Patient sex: M
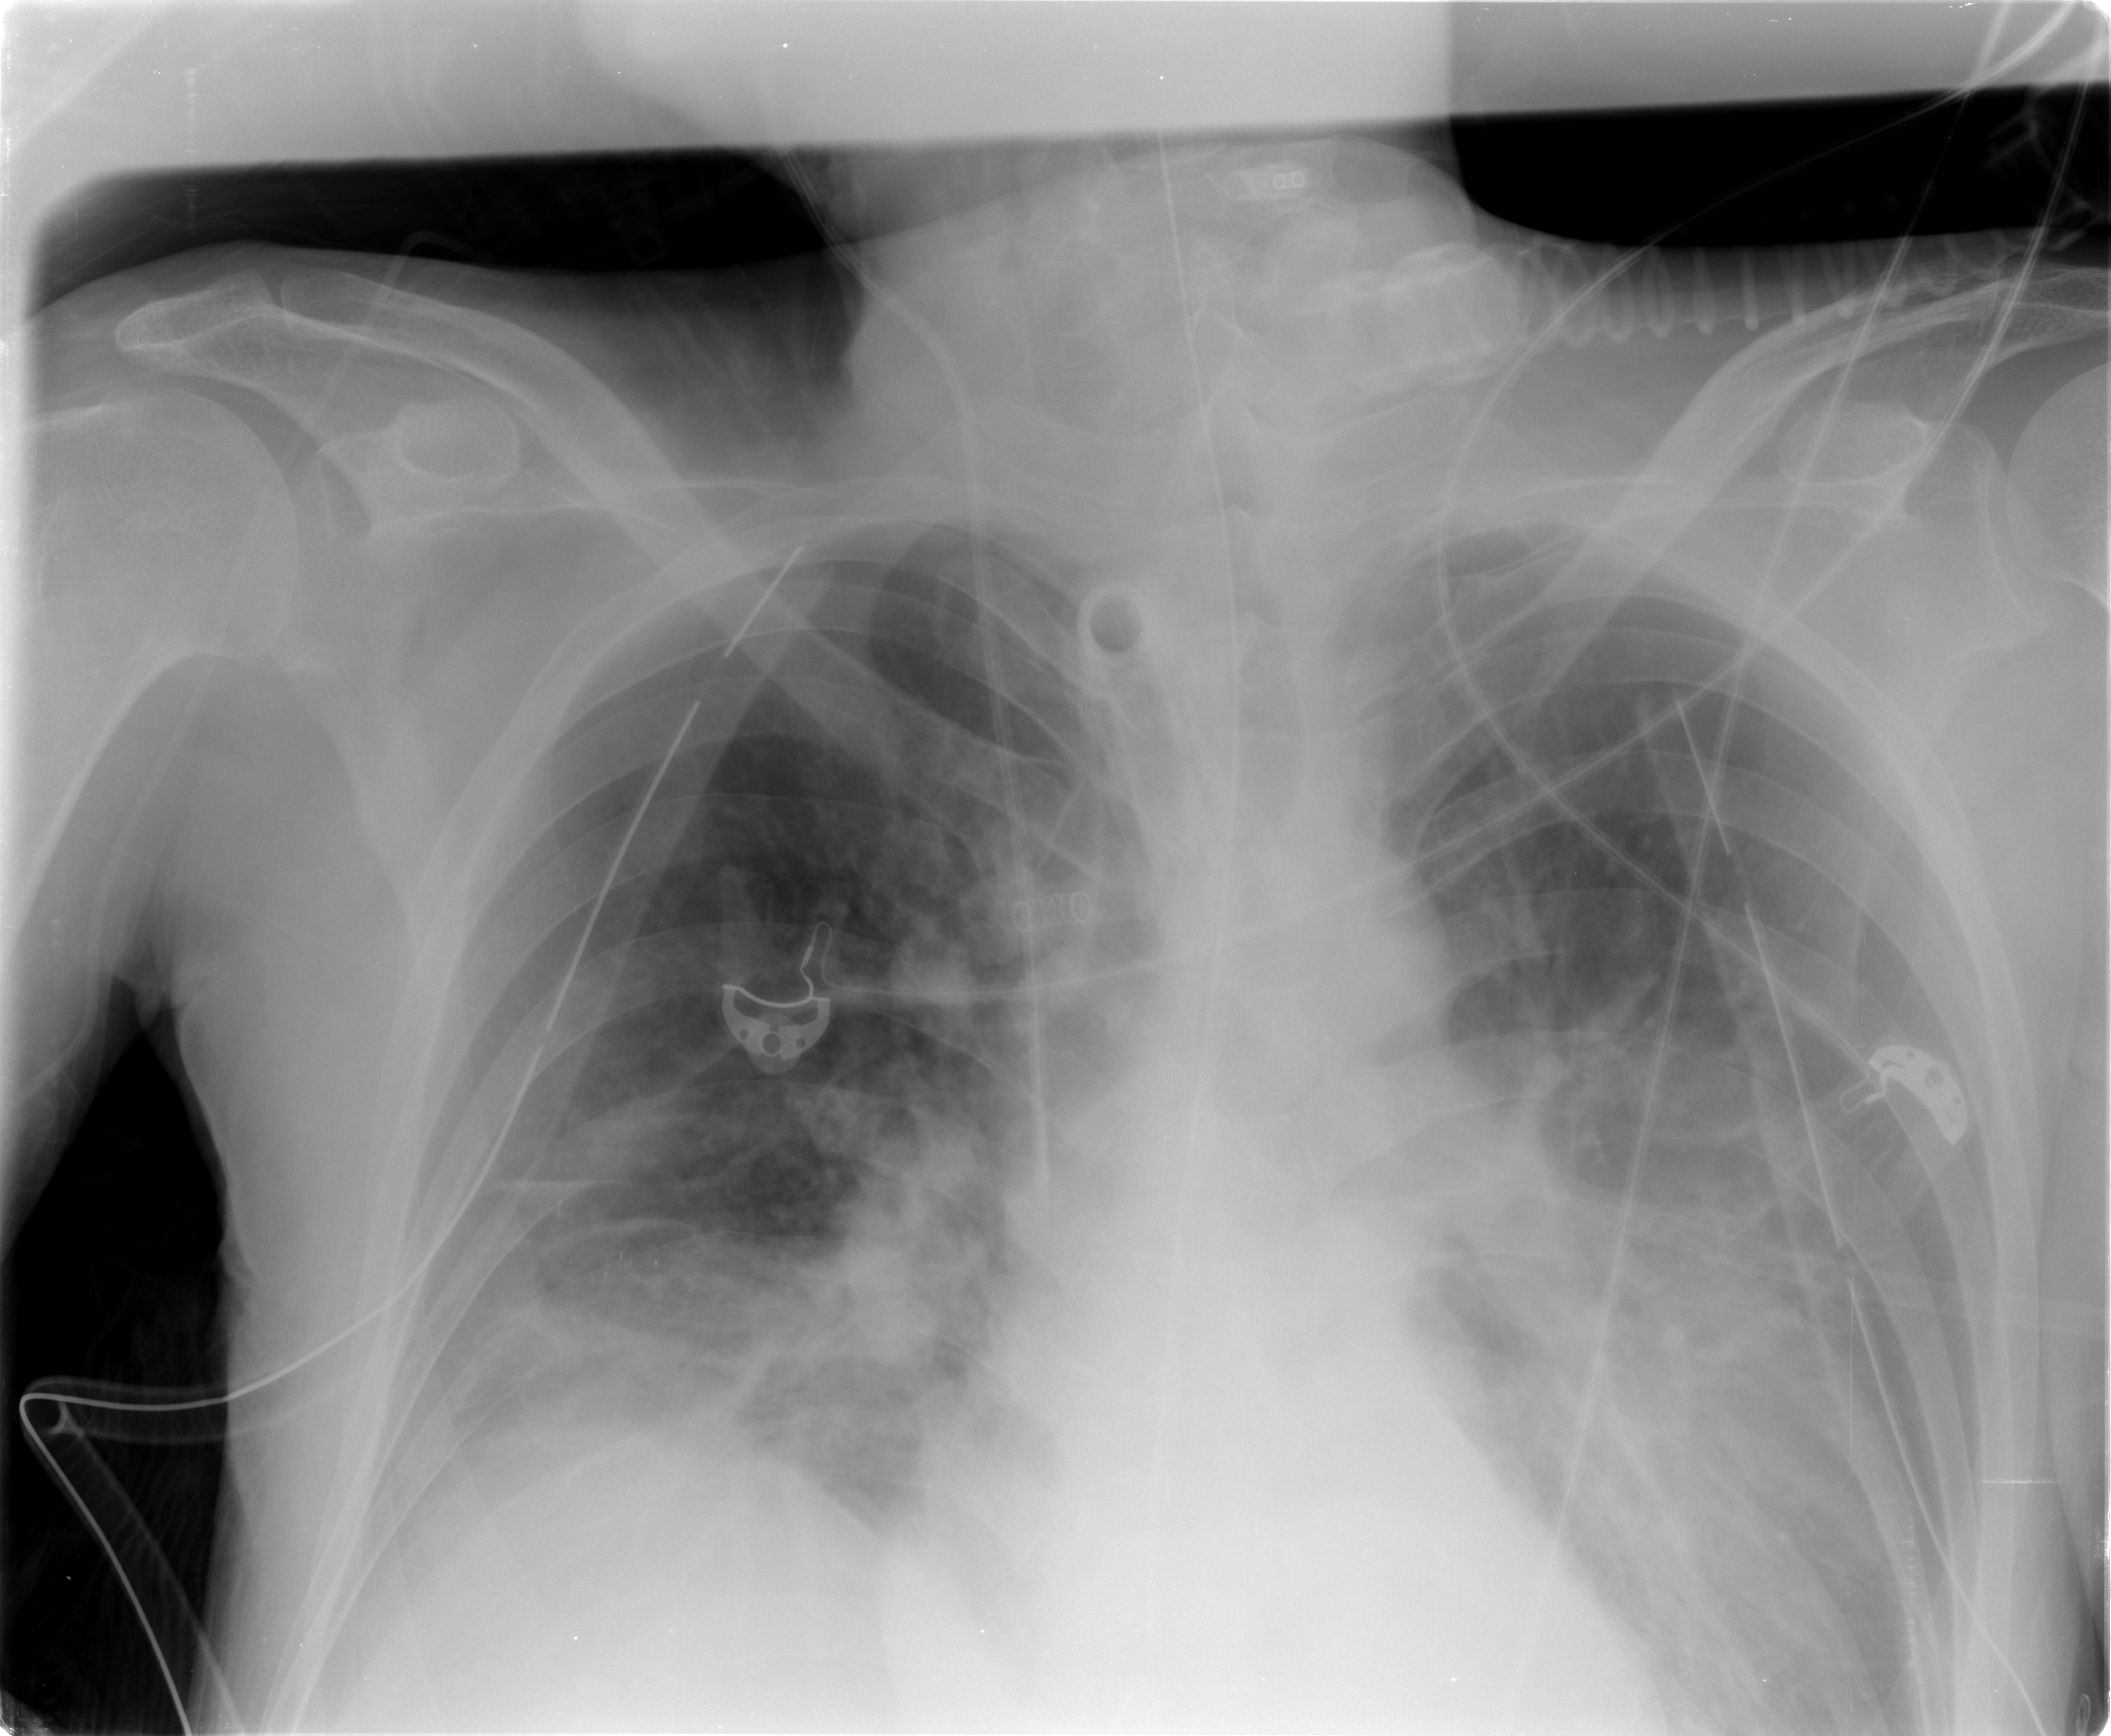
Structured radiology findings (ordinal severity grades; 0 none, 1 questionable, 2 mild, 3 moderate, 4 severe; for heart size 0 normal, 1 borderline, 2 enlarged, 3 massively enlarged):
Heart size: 0
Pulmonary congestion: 0
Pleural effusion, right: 2
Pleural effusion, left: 2
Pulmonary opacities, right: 2
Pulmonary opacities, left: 3
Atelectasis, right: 2
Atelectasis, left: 2